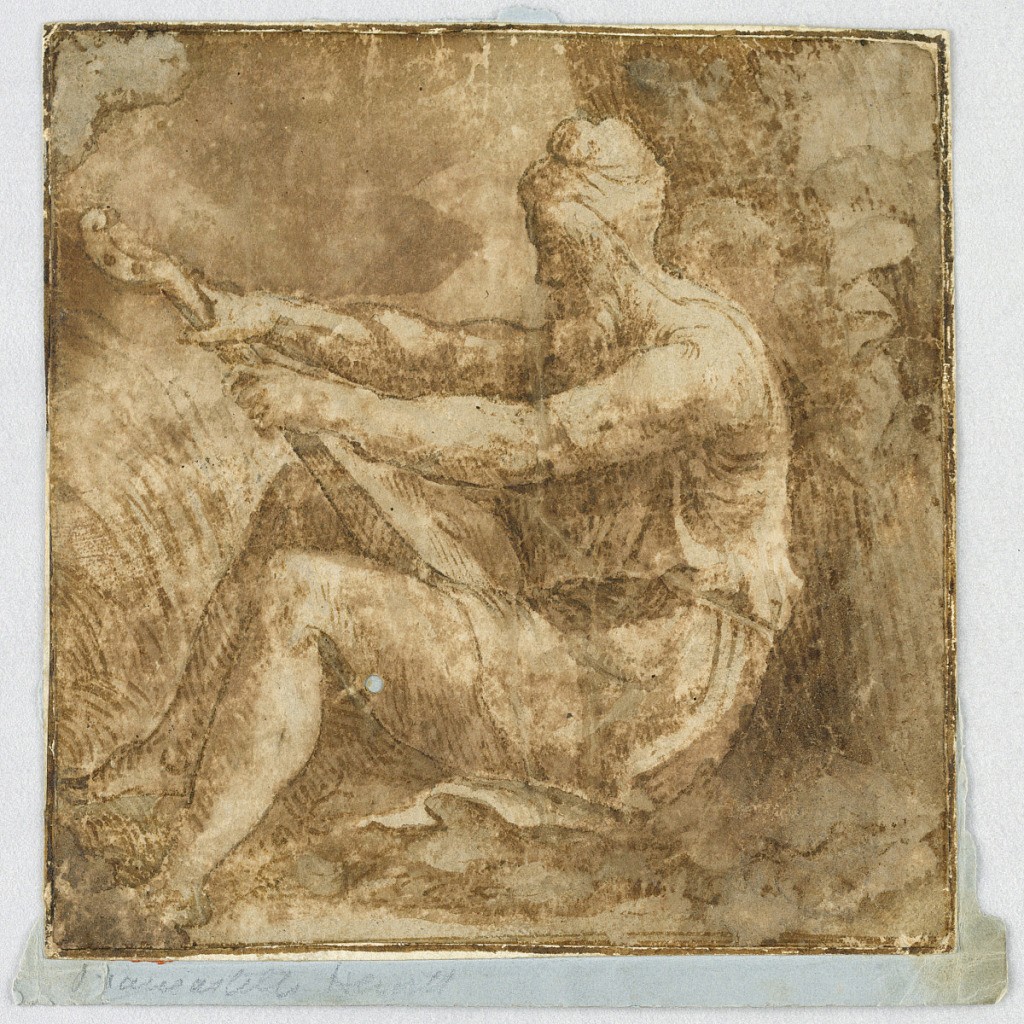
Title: Bearded Man Tuning a Lute
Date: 1550–1575
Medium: Black crayon, pen and bistre on paper
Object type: Drawing
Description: A bearded man with turban sits at the base of a tree. He holds a lute in his lap with two hands.